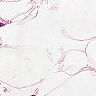
Metastatic tissue present: no